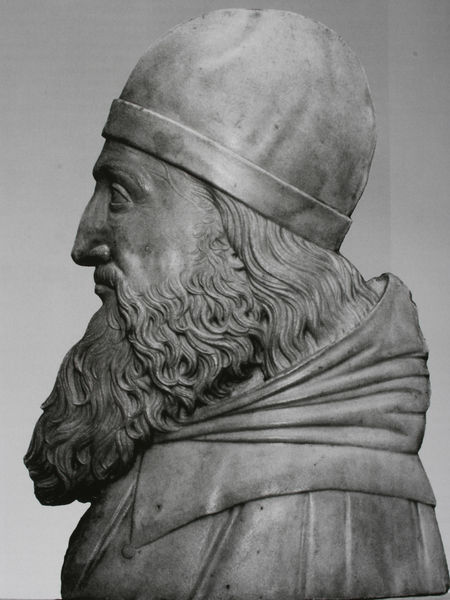
Titel: Aristoteles
Künstler: Vicenzo Grandi
Institution: (Privatsammlung)
Schlagwörter: dunkel, flügel, gott, haut, kopf, körper, mann, schatten, umhang, weiß, brust, frisur, grau, haar, hell, hintergrund, hut, licht, marmor, mund, nase, ohr, profil, rücken, schwarz, skizze, stirn, blick, tuch, haube, alt, bart, jacke, kappe, mütze, schnurrbart, augen, barock, falten, gesicht, kragen, mensch, sockel, stein, vollbart, bild, bildnis, hals, portrait, porträt, auge, figur, geistlicher, gewand, haare, kutte, lange haare, mantel, stoff, stoffe, tücher, saum, person, augenbrauen, gotik, kinn, knopf, lippen, locke, locken, ohren, renaissance, schulter, schultern, oval, rund, skulptur, statue, kopfbedeckung, relief, wangen, italien, studie, warm, fels, linien, rand, wetter, bischof, könig, papst, falte, realistisch, streng, büste, streifen, robe, metall, bronze, platte, plinthe, wange, augenbraue, knöpfe, ohrläppchen, striche, abbild, foto, fotografie, eisen, alter, greis, links, linie, geld, paul, schwarzweiß, soldat, strich, stirnfalten, helm, herrscher, entwurf, statuette, ritter, rüstung, barthaare, bildniss, pupille, ohrmuschel, braue, rom, halbrund, schläfe, halbprofil, mittelalter, krieger, prinz, mönch, plan, haptisch, basis, cape, guss, leo, rundung, ader, reifen, oberlippe, abbildung, gewellt, fot, details, kaputze, nasenflügel, bronzeguss, kapuze, bildhauer, medici, barrock, mönchskutte, gemme, haptik, steinplatte, etrusker, vollplastik, wallen, nasenrücken, große nase, trenchcoat, coat, hammurabi, ruschbart, wangenknocken